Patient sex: F
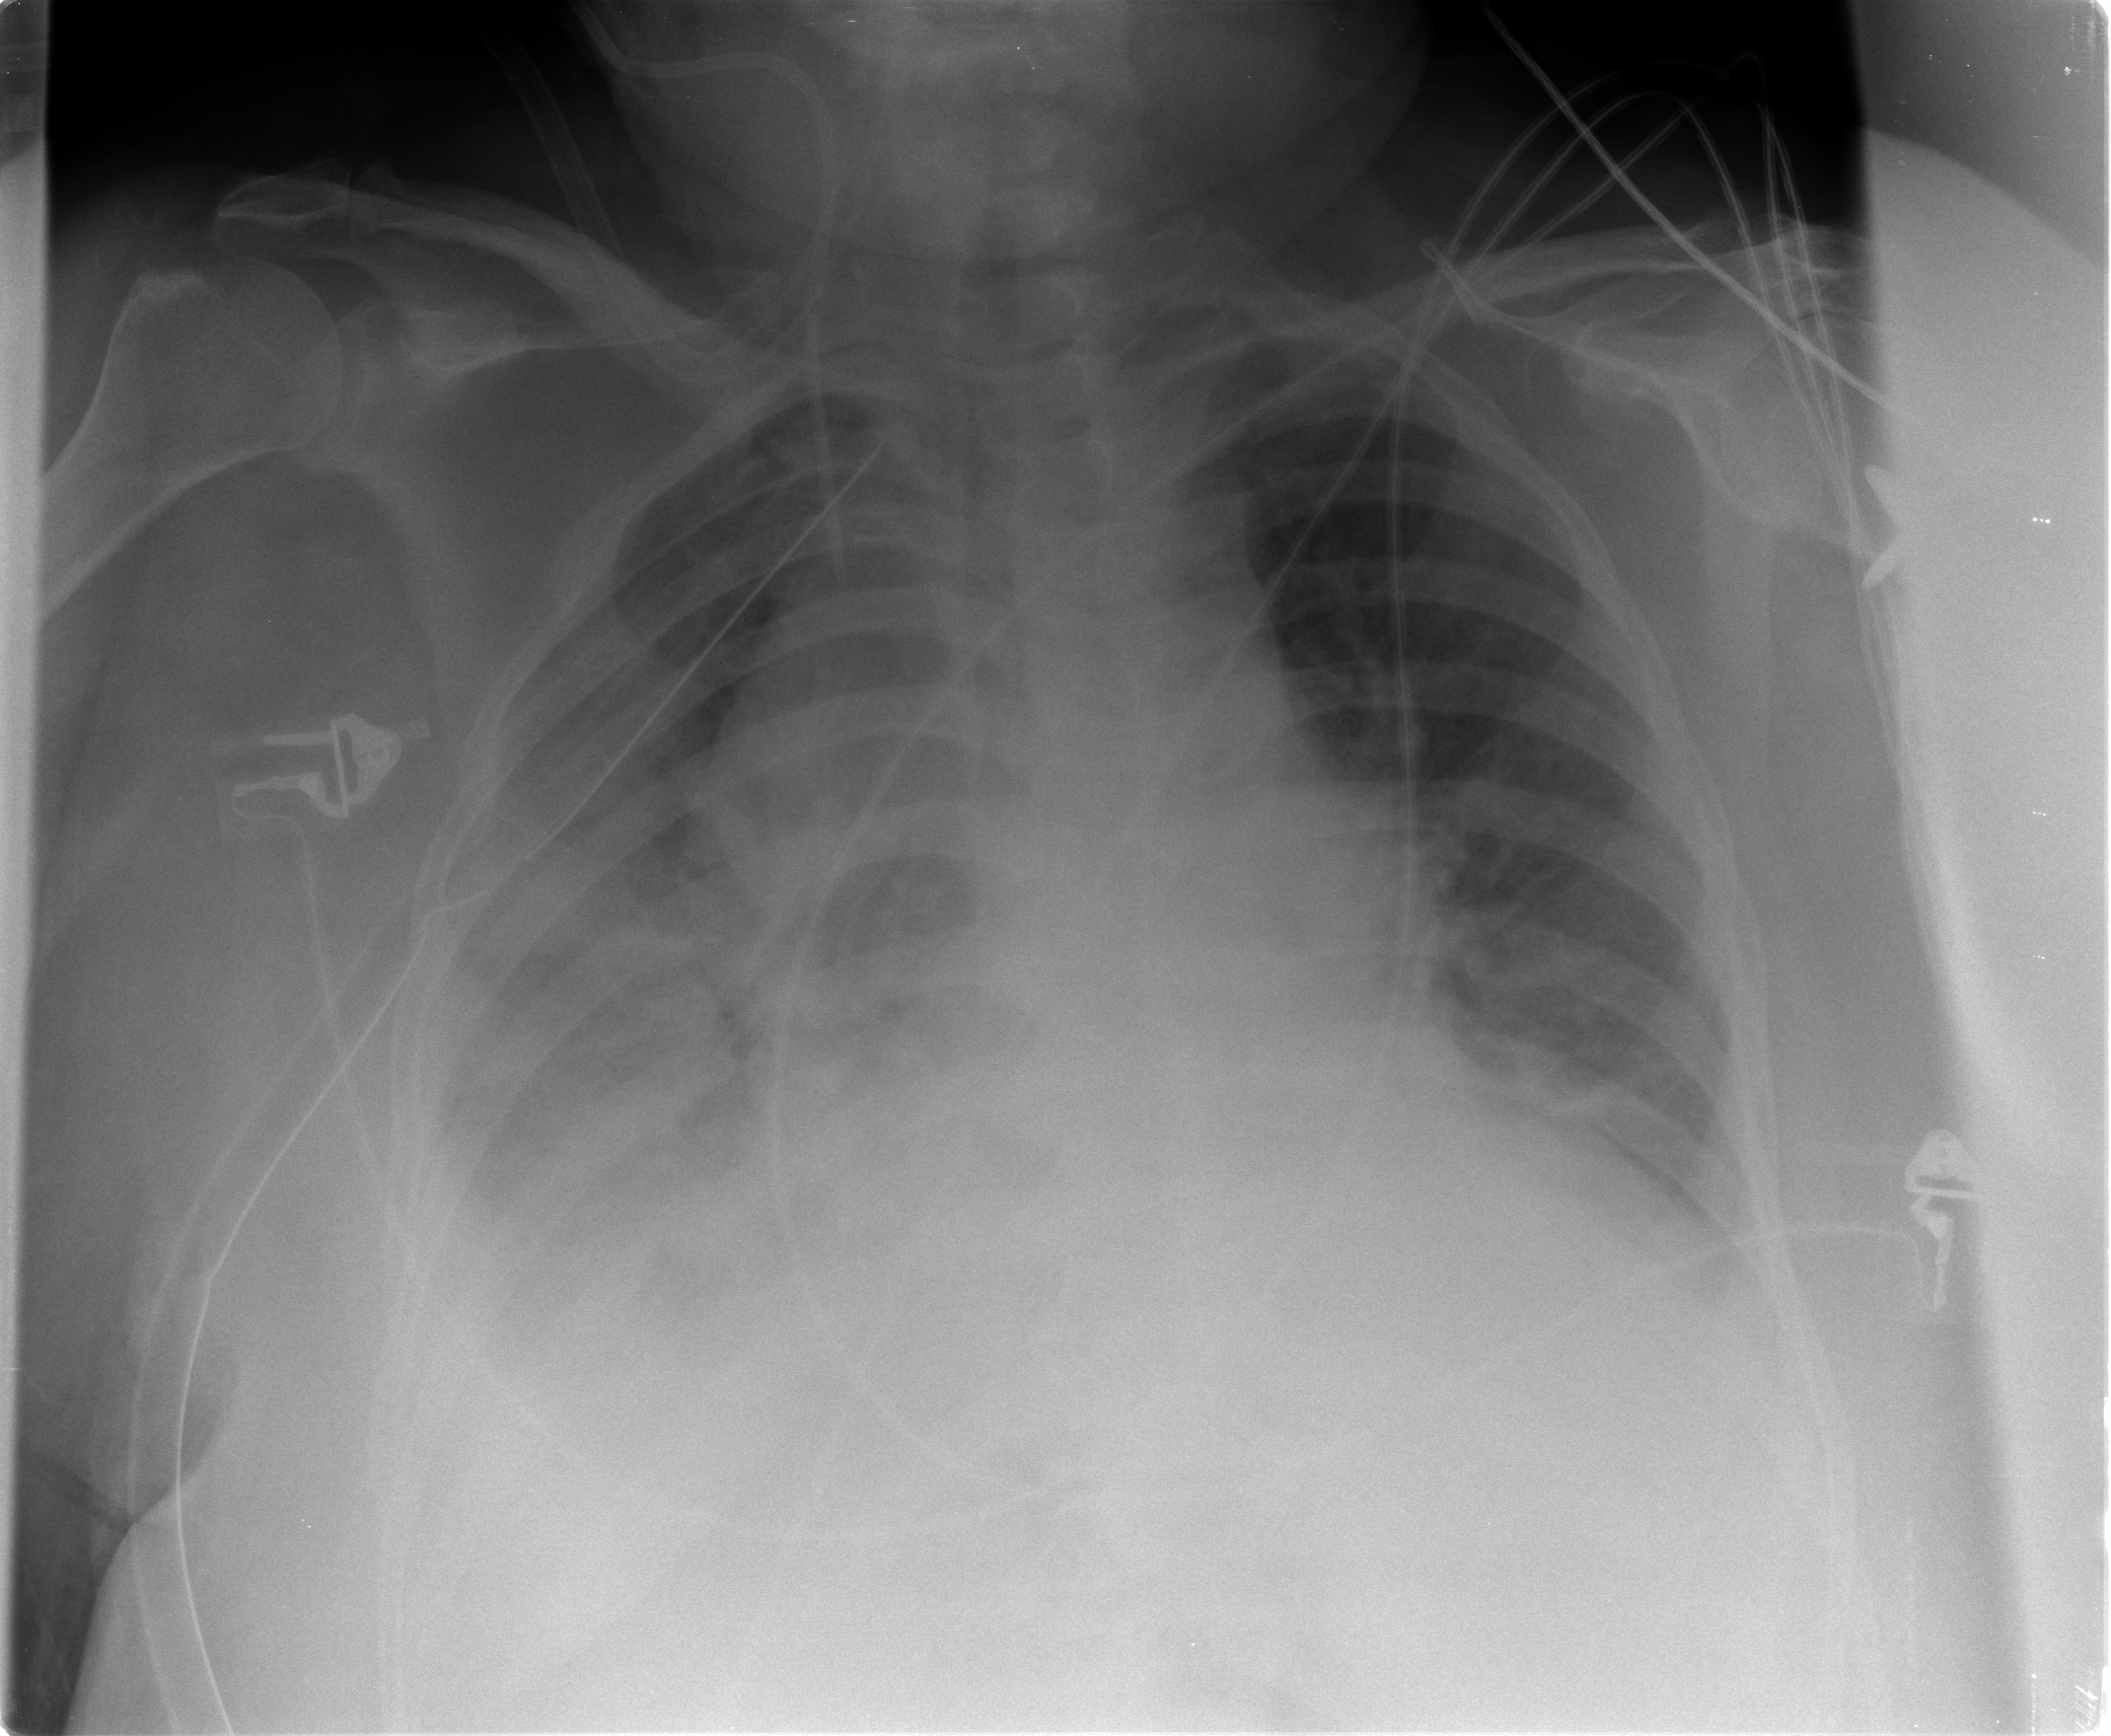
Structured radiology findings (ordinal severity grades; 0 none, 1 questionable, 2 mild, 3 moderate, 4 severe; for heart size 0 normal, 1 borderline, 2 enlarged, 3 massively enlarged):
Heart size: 2
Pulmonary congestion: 2
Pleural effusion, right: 3
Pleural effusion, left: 2
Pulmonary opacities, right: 2
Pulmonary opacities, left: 0
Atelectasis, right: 3
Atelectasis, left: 2